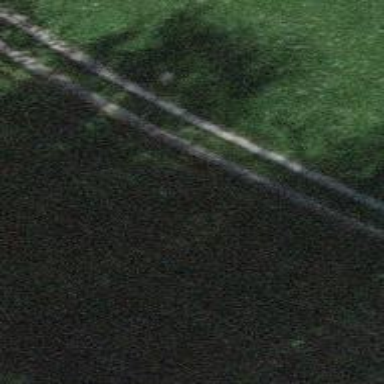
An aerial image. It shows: Unpaved track with grade3 tracktype.